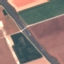
Land use / land cover class: Highway